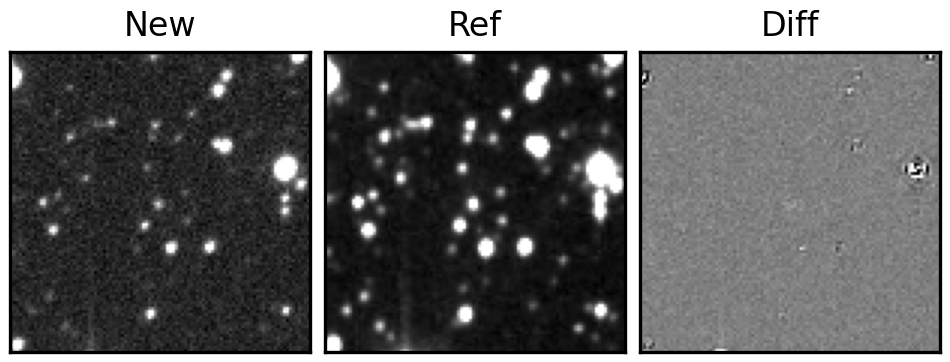
Label: real